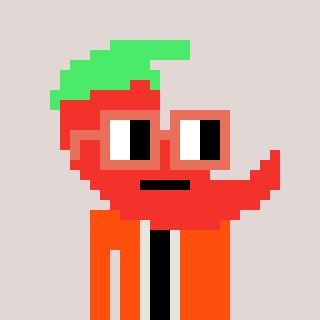
a pixel art character with square orange glasses, a chilli-shaped head and a orange-colored body on a warm background